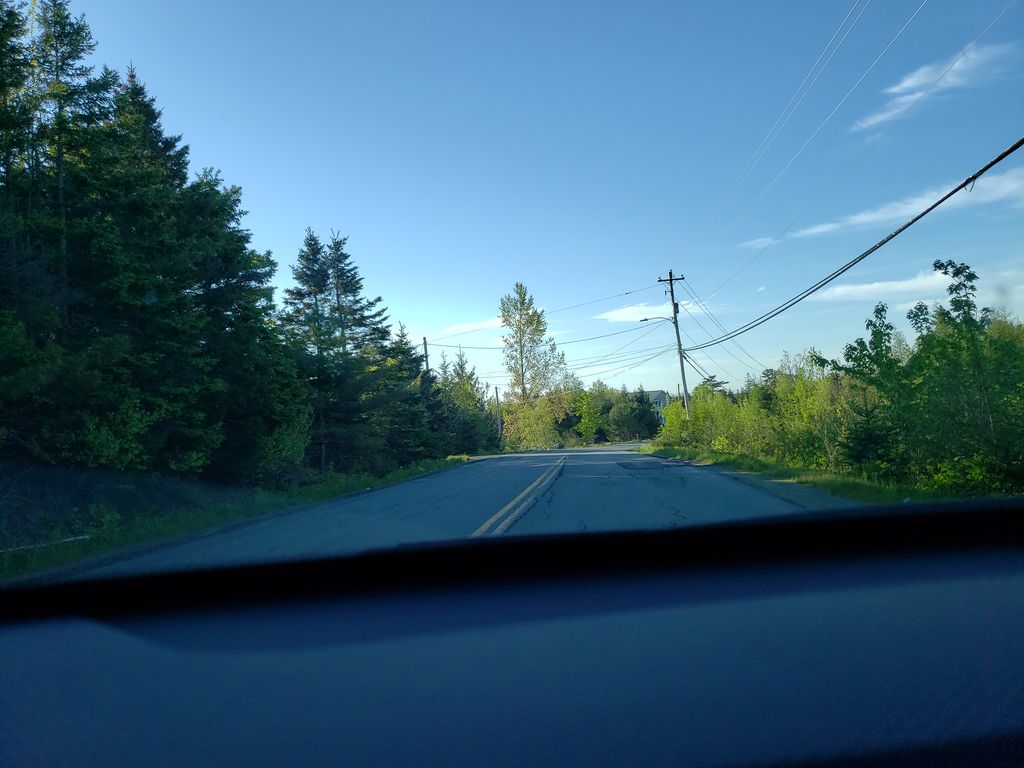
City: halifax